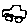
Label: car